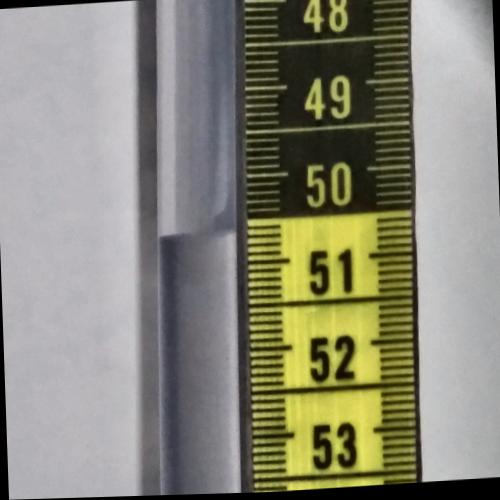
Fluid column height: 50.6 cm